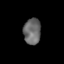
Tissue: lung
Cell type: Epithelial cells
Senescence score: 0.1088
Nuclear area (px): 441
Mean DAPI intensity: 105.76